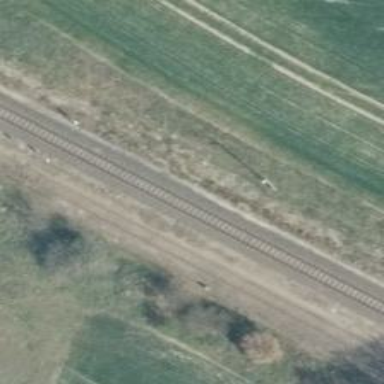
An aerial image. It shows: Solitary milestone along the railway.